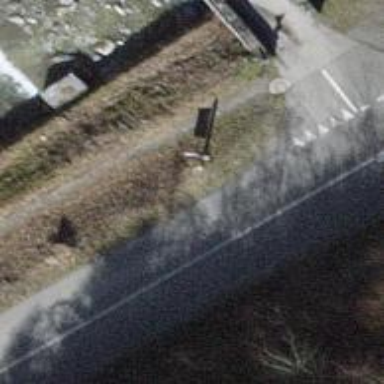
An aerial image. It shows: Guidepost providing information.